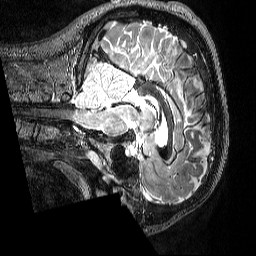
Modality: T2w
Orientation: sagittal
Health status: healthy
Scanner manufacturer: siemens
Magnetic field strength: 3 T
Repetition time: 4.8 s
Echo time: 0.452 s